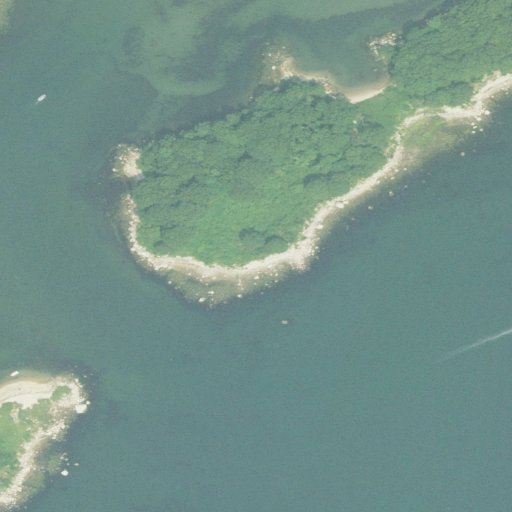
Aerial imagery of cape in Connecticut named Bushy Point containing open water, herbaceous wetlands, deciduous forest, and barren land